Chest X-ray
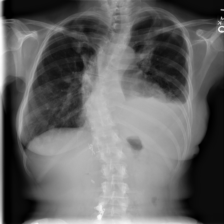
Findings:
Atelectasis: negative
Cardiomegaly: negative
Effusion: positive
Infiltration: negative
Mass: positive
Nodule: positive
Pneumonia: negative
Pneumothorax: negative
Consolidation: negative
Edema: negative
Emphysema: negative
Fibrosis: negative
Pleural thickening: negative
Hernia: negative